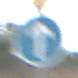
Verkehrszeichen: VorgeschriebeneFahrtrichtungGeradeaus
Zusatzzeichen oben: VorfahrtGewaehren
Umgebung: Outdoor, Nature
Tageszeit: Midday
Wetter: PartlyCloudy
Licht: Natural
Jahreszeit: NotSpecified
Kontrast: LowContrast